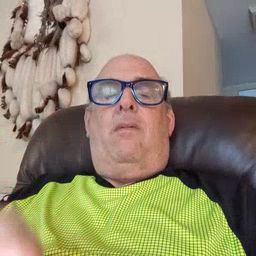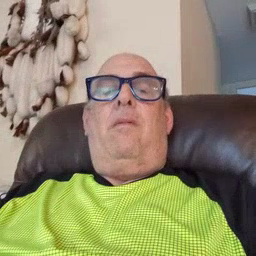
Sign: any